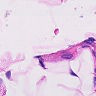
Metastatic tissue present: no